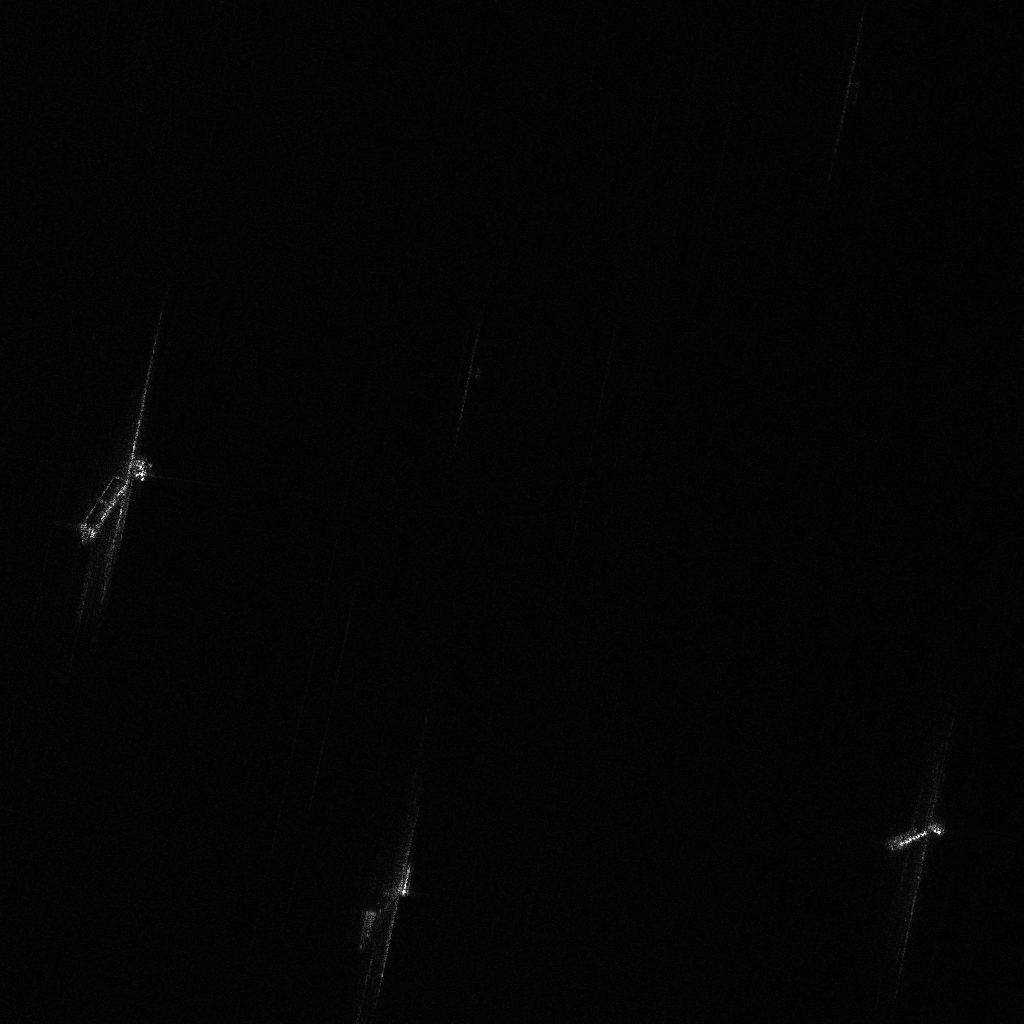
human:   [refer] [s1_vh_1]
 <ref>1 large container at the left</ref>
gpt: <box>[[9, 44, 11, 53, 41]]</box>

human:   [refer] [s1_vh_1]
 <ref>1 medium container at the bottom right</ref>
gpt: <box>[[88, 78, 89, 84, 72]]</box>

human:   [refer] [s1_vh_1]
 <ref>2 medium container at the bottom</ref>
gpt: <box>[[39, 83, 40, 87, 12], [35, 88, 36, 93, 12]]</box>